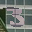
Label: 3